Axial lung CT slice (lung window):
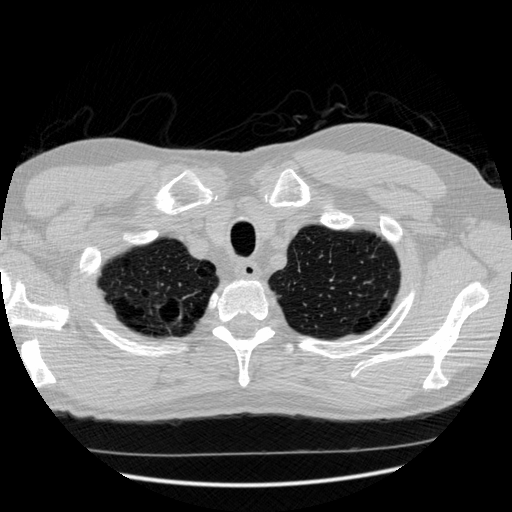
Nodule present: no